Question: How to show a Custom Message @ the table area of JQGrid if any error/rows=[];
As shown in below image:
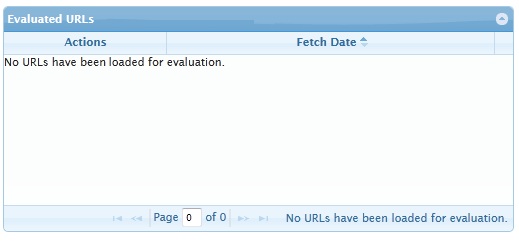
Answer: I suppose that you used screenshort of <URL>.
If you use current version of jqGrid (4.5.2) I would modify a little the old demo. You can use additionally the trick described <URL>. Depend of the options of jqGrid you could need to use either 'jsonReader' or 'localReader' or both to change undefined of '0' value of 'page' to the string '"0"'.
The new version of the demo you can find <URL>.